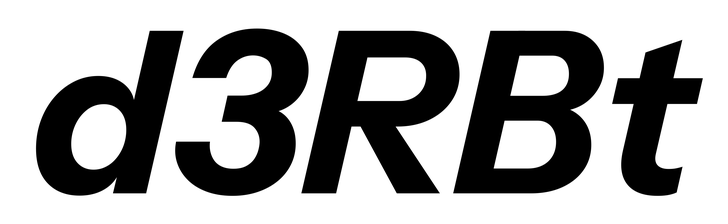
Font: InstrumentSans-Italic_Bold_Italic